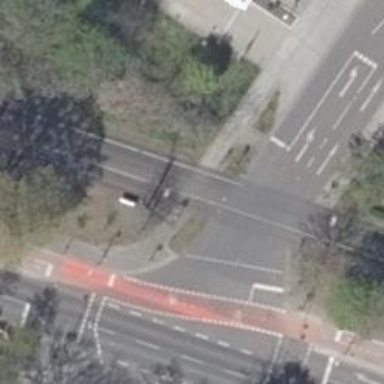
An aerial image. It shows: Tram level crossing with traffic signals.